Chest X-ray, PA view. Patient: 57 years old, sex F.
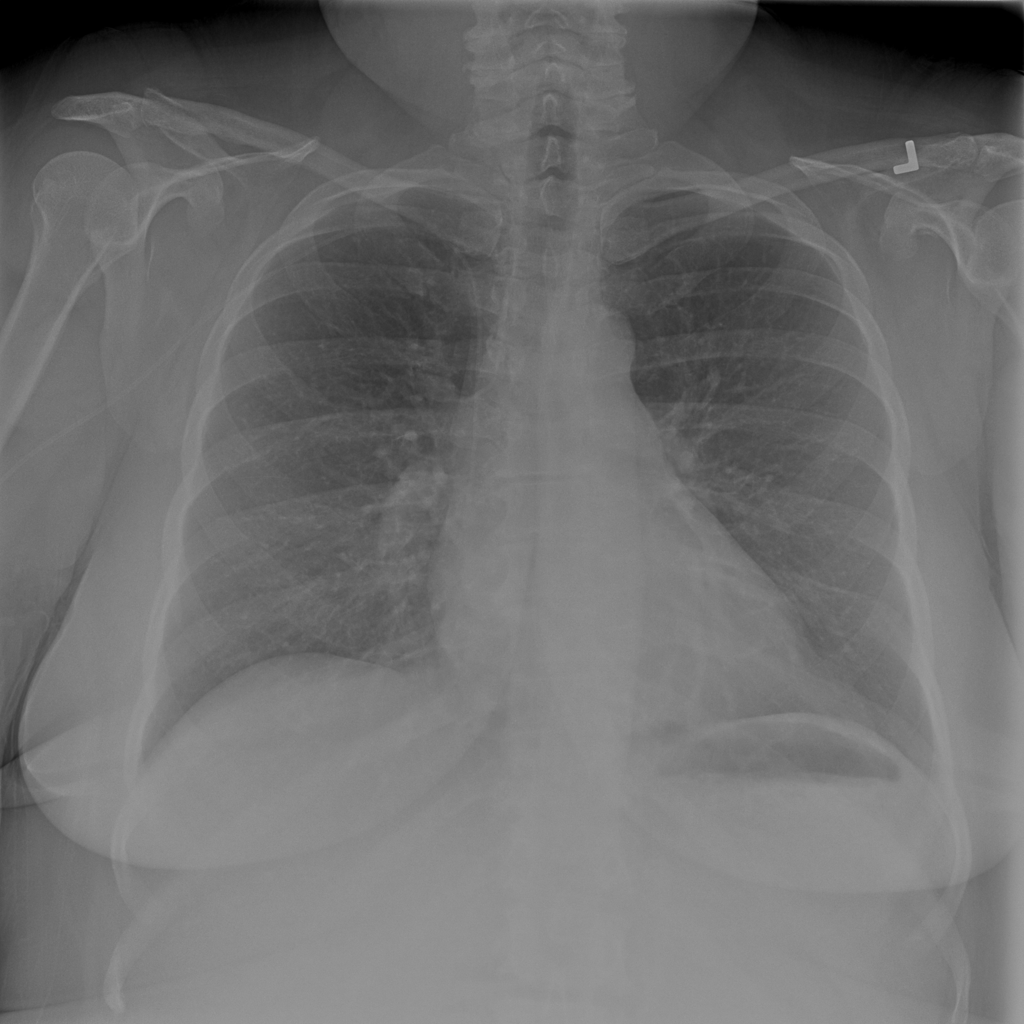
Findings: No Finding